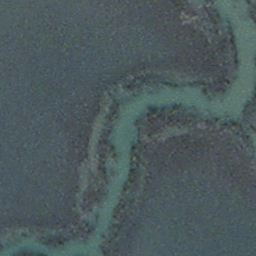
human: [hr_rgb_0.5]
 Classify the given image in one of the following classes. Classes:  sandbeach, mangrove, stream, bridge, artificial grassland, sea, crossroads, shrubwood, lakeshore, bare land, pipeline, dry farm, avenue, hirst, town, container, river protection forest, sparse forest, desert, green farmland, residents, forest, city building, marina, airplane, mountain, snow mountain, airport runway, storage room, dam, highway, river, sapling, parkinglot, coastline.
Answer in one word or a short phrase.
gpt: stream